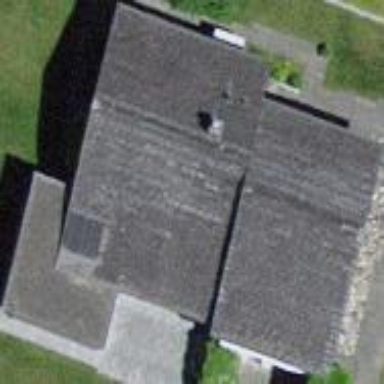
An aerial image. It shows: Detached building.